Question: That is how my problem looks:

I have the following widget tree structure:
'''
class Example extends StatelessWidget {
const Example({Key? key}) : super(key: key);
@override
Widget build(BuildContext context) {
return Column(
children: [
AnimatedContainer(duration: Duration()),
Expanded(
child: Column(
children: [
SomeWidget(),
Text(
'Here is some big text causing issue',
),
],
),
),
SomeOtherWidget(),
],
);
}
}
'''
When I expand the property of 'AnimatedContainer' I get pixel overflow of text shown here.
How can I solve that issue?
Setting parameter of 'overflow' and 'softWrap' of text is not helping.
Setting minimal second column length is also not helping.
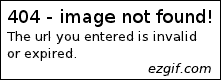
Answer: You can solve this issue in multiple ways.
1. You can wrap the Text widget with FittedBox, which will increase or decrease the size of text to avoid overflow.
2. You can either wrap Text with Expanded.
3. There is the property named 'softwrap' in Text widget, set it to true.